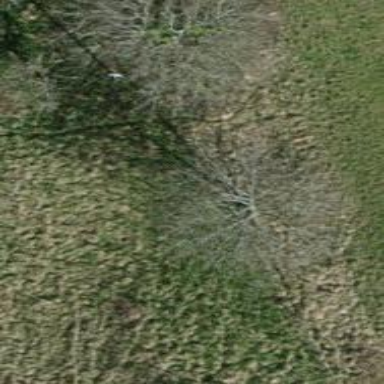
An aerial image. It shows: Single tag "natural: tree."